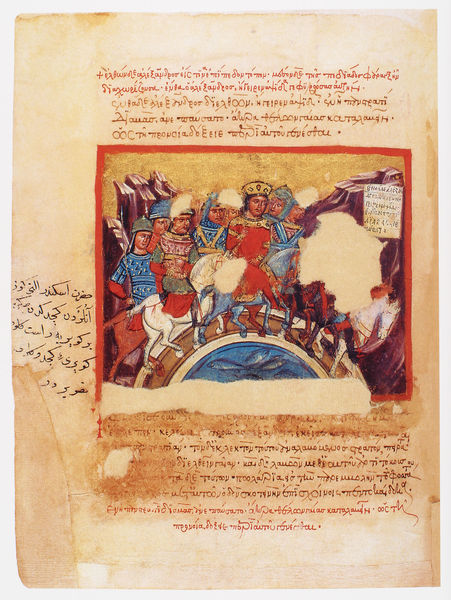
Titel: Der griechische Alexanderroman
Institution: Venedig, Hellenic Institute Codex Gr. 5
Schlagwörter: blau, felsen, weiß, gelb, männer, zeichnung, rot, weg, rahmen, bild, gold, blatt, krone, pferd, pferde, reiter, rund, hufe, farbig, schrift, farbe, lila, rand, könig, soldaten, inschrift, unscharf, buch, druck, seite, text, helm, ritter, rüstung, schimmel, buchseite, helme, arabisch, griechisch, heiliger, miniatur, islam, ikone, flecke, buchmalerei, pferden, zeichnung gelb